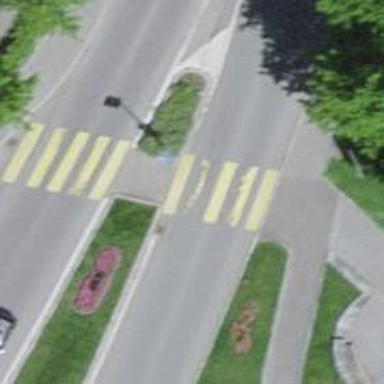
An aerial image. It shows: Uncontrolled road crossing.